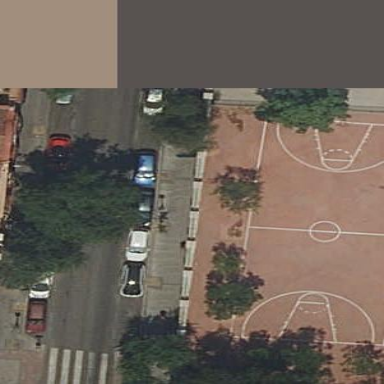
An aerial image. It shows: Pitch used for basketball and soccer.